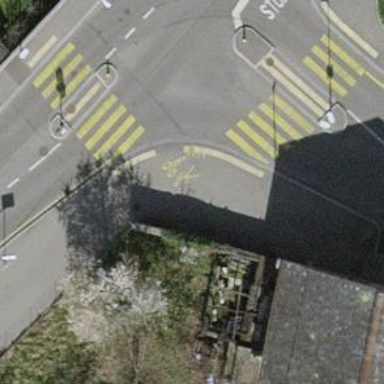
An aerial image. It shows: Kerb serving as barrier.